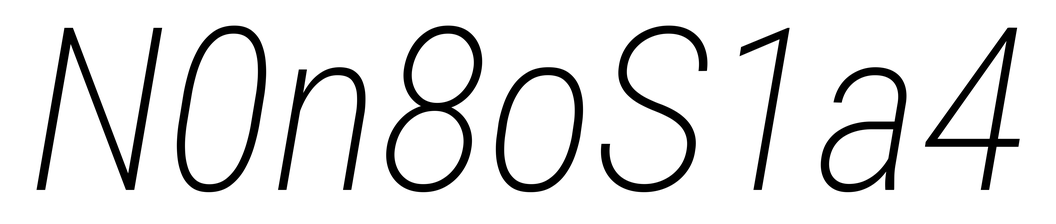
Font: Roboto-Italic_Condensed_ExtraLight_Italic